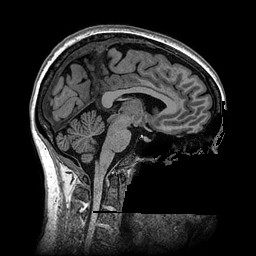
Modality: T1w
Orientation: sagittal
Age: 52
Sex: female